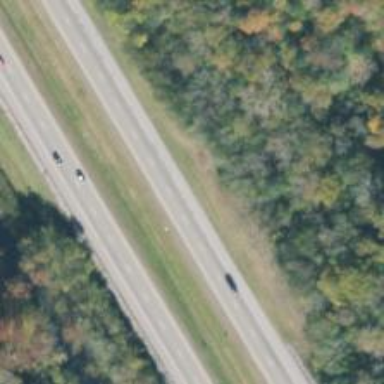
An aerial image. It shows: Motorway.